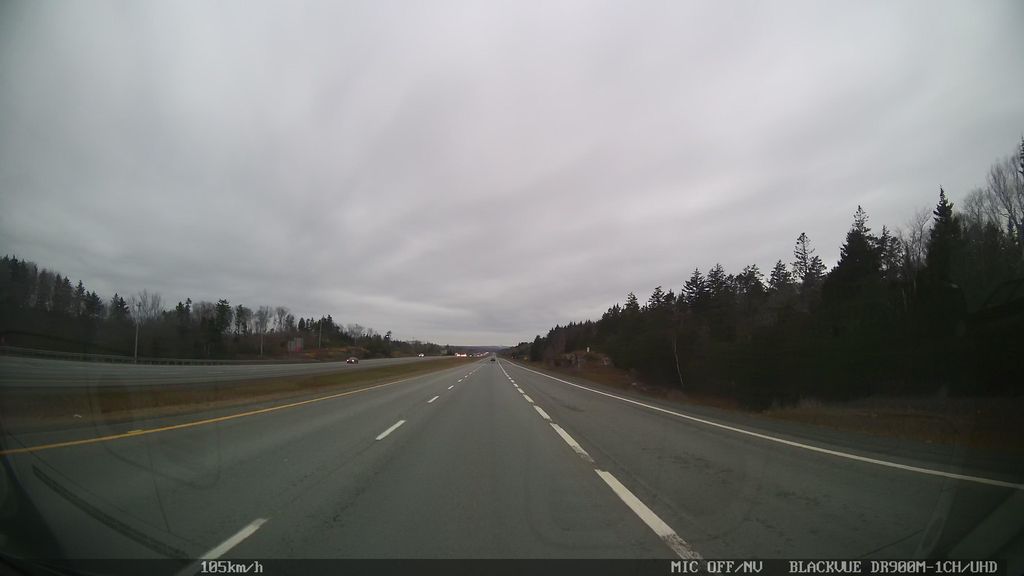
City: halifax